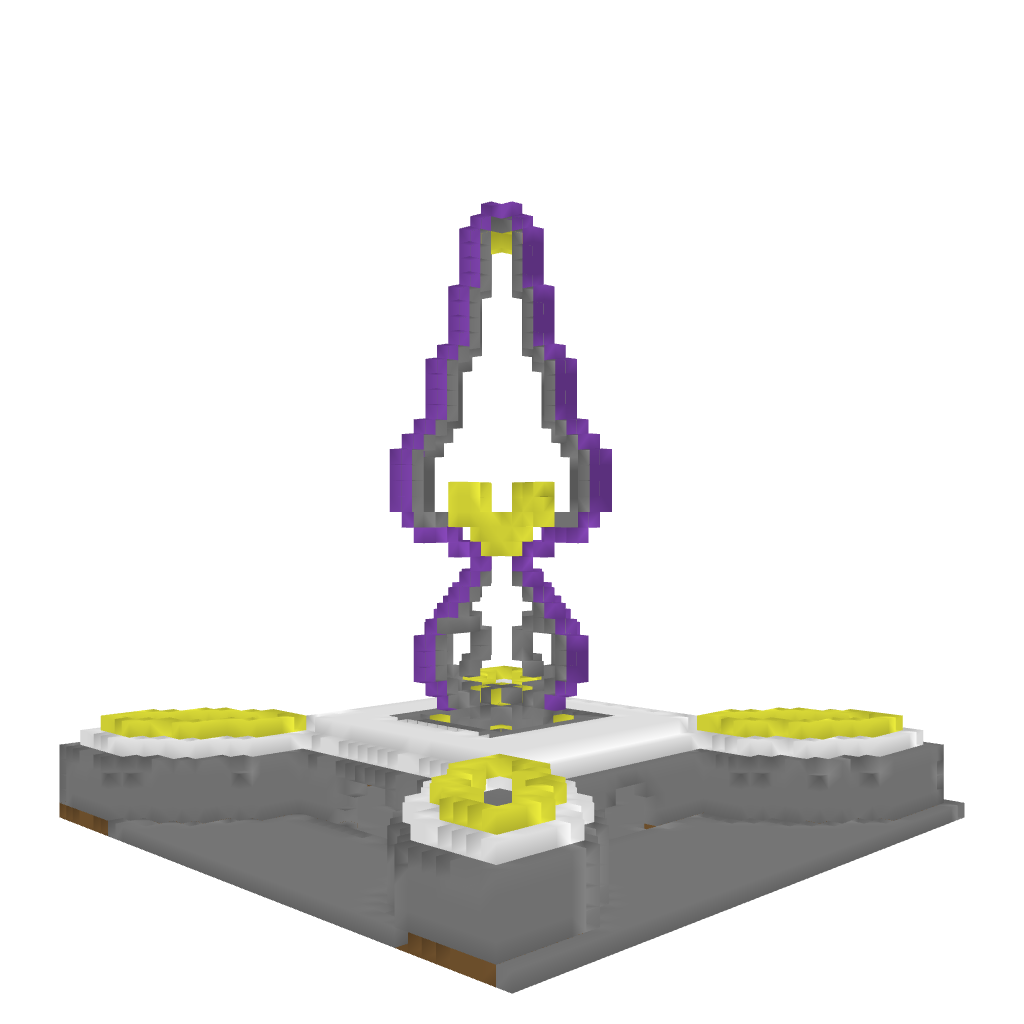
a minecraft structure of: Spawn/Warp bad low quality